高三 · 解析几何
设 $F$ 为抛物线 $C: y^{2}=4 x$ 的焦点, 曲线 $y=\frac{k}{x}(k>0)$ 与 $C$ 交于点 $P$, $\mathrm{PF} \perp \mathrm{x}$ 轴, 则 $\mathrm{k}=$
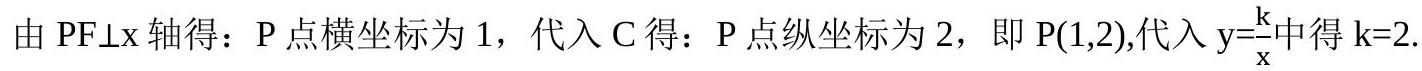
A. $\frac{1}{2}$
B. 1
C. $\frac{3}{2}$
D. 2
答案: D
解析: 抛物线 $C: y^{2}=4 x$ 的焦点 $F$ 为 $(1,0)$, 曲线 $y=\frac{k}{x}(k>0)$ 与 $C$ 交于点 $P$ 在第一象限,